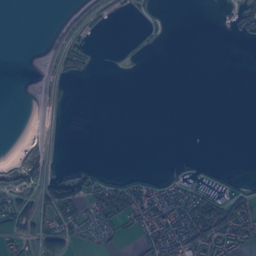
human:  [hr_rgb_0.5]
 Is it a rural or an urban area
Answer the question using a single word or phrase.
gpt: urban

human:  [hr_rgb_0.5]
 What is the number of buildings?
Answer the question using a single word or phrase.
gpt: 1661

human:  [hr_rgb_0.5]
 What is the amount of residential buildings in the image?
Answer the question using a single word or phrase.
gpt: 1635

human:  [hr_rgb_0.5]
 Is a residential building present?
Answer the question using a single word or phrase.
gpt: yes

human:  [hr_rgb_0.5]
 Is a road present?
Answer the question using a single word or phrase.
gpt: yes

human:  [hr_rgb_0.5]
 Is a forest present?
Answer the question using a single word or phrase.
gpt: yes

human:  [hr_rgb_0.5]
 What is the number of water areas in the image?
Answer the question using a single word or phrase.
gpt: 19

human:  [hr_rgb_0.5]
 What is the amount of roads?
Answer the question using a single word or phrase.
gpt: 497

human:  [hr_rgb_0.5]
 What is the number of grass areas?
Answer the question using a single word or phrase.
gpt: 146

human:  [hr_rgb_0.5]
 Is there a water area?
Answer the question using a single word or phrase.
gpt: yes

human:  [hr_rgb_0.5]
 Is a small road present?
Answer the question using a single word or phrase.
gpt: yes

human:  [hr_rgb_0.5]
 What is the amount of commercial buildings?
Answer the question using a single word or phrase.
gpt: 15

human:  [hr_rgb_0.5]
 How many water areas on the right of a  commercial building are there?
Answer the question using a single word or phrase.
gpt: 19

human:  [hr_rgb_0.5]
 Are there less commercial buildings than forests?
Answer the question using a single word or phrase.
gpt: yes

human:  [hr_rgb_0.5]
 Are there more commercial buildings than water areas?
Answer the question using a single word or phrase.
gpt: no

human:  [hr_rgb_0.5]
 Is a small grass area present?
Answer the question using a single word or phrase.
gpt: yes

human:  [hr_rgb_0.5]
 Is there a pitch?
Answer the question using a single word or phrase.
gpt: yes

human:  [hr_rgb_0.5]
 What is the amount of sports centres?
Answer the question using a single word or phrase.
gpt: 1

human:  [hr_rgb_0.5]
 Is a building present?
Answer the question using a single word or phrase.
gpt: yes

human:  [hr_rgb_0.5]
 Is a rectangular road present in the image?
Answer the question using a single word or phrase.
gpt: no

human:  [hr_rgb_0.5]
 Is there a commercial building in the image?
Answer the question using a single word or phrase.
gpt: yes

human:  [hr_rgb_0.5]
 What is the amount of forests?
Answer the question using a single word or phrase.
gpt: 67

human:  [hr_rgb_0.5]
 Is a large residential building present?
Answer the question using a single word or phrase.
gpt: no

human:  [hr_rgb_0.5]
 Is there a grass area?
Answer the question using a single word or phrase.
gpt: yes

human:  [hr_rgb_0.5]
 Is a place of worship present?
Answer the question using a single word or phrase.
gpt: yes

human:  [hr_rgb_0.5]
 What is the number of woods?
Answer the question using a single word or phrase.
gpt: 15

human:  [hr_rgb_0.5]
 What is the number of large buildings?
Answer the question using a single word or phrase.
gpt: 0

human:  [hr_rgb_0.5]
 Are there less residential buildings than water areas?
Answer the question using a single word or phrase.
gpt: no

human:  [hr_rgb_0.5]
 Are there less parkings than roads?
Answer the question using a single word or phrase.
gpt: yes

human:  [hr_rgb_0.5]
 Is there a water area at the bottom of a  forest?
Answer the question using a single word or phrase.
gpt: yes

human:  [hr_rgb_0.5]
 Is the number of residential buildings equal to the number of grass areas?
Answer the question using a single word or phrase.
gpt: no

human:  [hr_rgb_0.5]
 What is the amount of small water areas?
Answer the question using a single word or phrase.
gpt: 14

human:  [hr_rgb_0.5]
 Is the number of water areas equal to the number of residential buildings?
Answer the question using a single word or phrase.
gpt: no

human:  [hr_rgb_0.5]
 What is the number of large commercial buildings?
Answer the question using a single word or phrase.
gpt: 0

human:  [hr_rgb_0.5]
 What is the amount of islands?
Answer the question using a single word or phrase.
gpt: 2

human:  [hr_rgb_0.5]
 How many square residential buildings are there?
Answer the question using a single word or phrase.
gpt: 1

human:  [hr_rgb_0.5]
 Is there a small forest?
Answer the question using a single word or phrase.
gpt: yes

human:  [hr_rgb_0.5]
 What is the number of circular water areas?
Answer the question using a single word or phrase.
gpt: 2

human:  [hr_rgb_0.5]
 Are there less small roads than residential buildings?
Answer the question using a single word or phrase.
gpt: yes

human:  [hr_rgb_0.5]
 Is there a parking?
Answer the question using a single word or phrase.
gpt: yes

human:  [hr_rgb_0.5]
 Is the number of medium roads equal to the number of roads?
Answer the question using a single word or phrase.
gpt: no

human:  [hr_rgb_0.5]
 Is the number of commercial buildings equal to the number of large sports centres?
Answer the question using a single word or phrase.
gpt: no

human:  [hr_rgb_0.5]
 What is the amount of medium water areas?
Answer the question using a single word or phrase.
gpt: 2

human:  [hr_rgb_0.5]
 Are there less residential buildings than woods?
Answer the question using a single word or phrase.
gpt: no

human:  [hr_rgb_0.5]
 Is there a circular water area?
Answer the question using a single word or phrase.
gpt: yes

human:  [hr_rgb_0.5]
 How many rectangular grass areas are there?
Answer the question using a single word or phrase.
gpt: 23

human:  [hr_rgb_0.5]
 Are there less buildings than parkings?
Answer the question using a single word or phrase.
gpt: no

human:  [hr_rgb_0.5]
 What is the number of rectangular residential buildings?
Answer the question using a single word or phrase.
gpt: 1084

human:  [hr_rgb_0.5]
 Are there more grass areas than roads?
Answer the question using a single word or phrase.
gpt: no

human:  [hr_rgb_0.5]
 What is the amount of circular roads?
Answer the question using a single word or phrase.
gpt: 0

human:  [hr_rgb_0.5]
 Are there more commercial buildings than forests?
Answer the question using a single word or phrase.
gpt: no

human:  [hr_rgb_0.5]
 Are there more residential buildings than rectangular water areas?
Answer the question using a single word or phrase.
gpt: yes

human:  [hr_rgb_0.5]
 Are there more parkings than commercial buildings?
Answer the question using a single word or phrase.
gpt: yes

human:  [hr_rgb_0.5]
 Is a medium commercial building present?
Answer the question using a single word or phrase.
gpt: yes

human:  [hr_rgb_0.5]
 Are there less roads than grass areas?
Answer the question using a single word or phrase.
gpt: no

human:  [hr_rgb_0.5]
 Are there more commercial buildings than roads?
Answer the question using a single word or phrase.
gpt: no

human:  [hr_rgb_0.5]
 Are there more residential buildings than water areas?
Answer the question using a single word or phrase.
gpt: yes

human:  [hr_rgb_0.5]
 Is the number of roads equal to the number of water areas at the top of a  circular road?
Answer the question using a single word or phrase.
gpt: no

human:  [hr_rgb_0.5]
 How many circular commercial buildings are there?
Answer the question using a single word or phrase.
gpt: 0

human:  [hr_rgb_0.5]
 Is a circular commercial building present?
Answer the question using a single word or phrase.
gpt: no

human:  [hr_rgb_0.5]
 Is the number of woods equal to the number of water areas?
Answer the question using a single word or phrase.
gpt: no

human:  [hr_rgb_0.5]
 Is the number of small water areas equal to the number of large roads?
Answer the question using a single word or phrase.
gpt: no

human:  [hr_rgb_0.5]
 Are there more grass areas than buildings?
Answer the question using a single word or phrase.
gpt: no

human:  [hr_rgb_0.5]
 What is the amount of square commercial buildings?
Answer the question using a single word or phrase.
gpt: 0